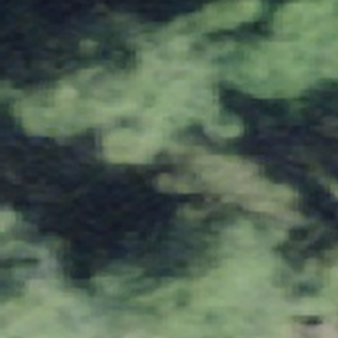
Label: other